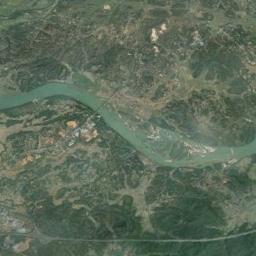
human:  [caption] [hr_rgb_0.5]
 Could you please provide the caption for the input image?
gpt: The river goes through trees and grass .

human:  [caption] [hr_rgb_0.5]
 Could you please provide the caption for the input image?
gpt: A curved, Wavy, Light green river with green vegetation on both sides and some buildings .

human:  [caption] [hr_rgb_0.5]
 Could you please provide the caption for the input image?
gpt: There are numerous trees around the river .

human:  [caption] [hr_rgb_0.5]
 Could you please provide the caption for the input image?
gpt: The green river goes through the mountainous area covered with some vegetation and some houses are in the mountainous area .

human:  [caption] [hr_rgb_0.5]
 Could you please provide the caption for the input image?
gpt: There are some green forests and buildings near the river .